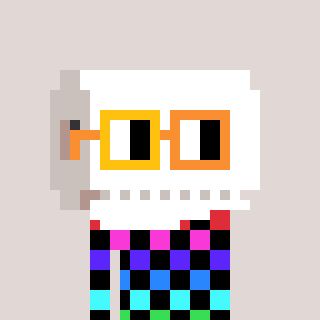
a pixel art character with square yellow and orange glasses, a toiletpaper-full-shaped head and a peachy-colored body on a warm background